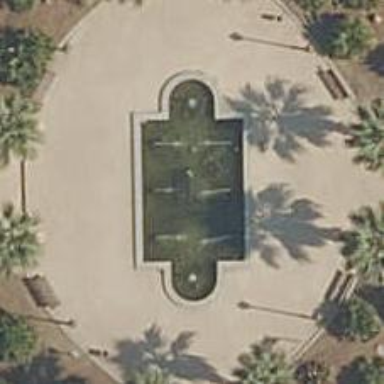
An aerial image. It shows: Fountain.